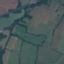
Land use / land cover: Pasture